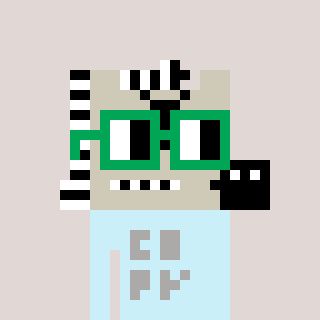
a pixel art character with square green glasses, a zebra-shaped head and a cold-colored body on a warm background